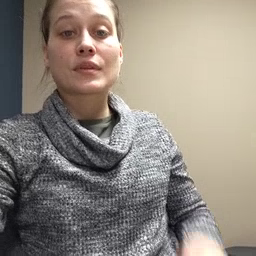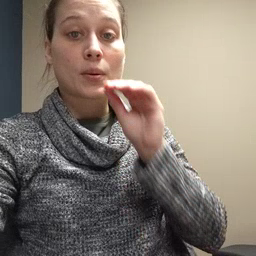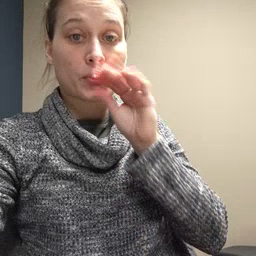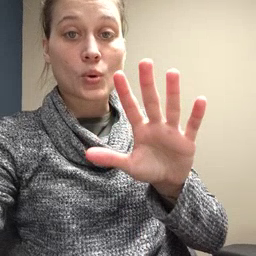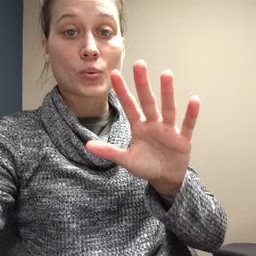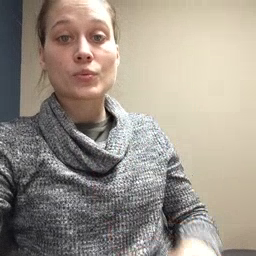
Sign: blow